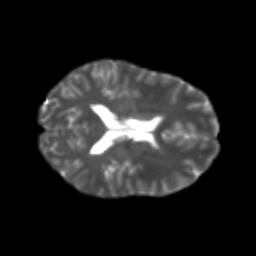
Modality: T2w
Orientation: axial
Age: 22
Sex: male
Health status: healthy
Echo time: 0.074 s